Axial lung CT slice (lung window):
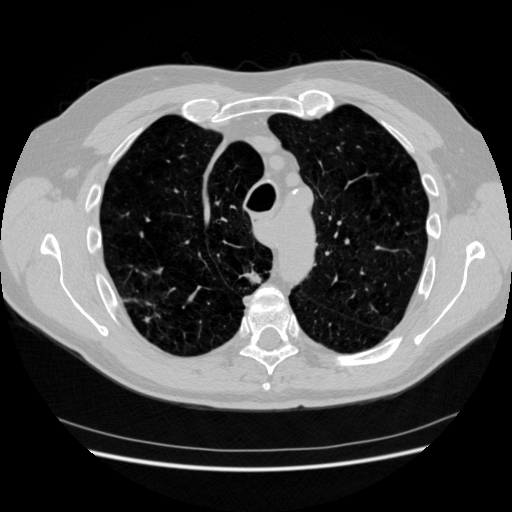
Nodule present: yes
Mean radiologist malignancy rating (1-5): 4.75